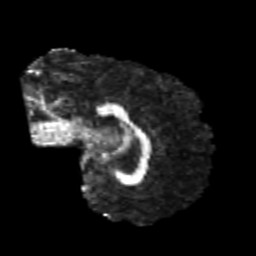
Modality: FA
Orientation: sagittal
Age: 20
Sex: female
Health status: healthy
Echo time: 0.074 s